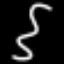
Label: squiggle